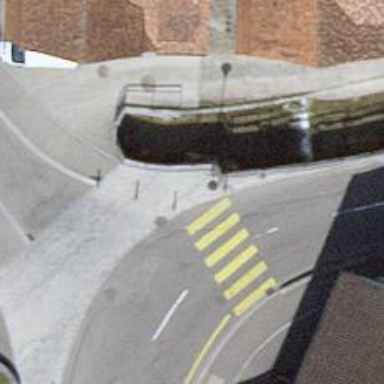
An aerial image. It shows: Zebra crossing on the road.